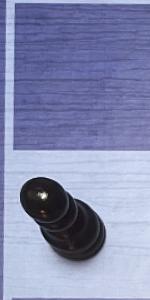
Label: Pawn_Black